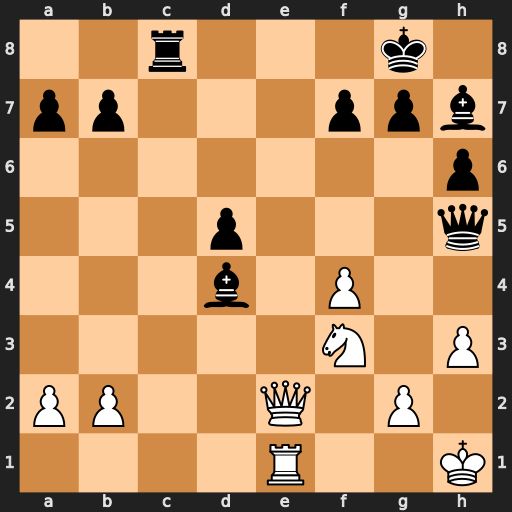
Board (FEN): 2r3k1/pp3ppb/7p/3p3q/3b1P2/5N1P/PP2Q1P1/4R2K
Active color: w
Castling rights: -
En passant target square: -
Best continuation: Qe8+ Rxe8 Rxe8#